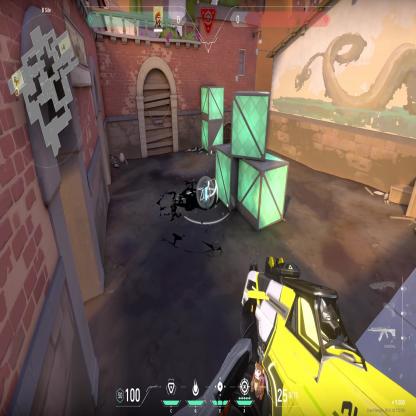
Label: planted spike